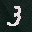
Label: 3